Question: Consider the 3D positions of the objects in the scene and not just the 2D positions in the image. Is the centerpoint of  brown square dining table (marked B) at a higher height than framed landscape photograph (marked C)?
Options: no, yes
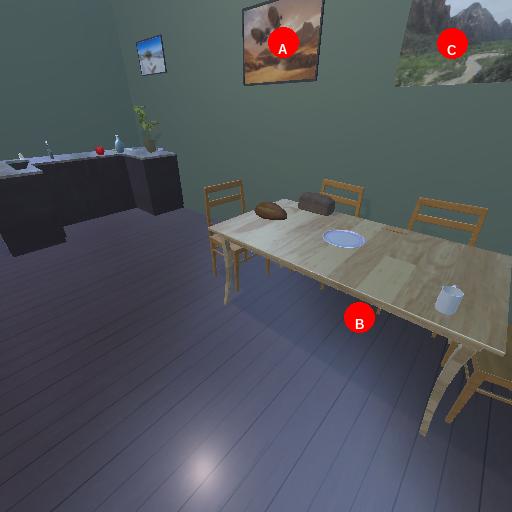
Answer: no